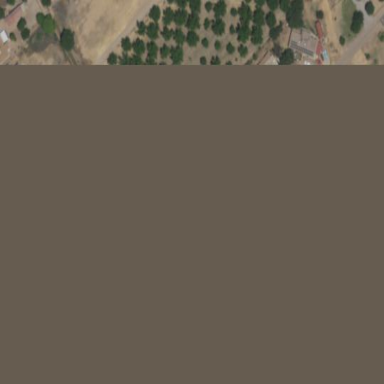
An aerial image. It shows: Orchard.